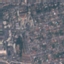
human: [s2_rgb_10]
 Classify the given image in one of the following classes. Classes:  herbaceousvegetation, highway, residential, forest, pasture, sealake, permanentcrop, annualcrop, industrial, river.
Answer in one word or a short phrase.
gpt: Residential